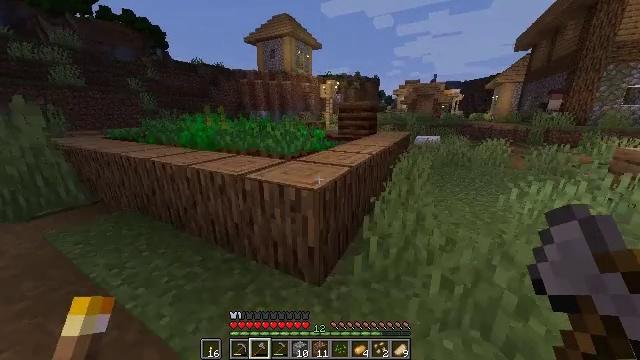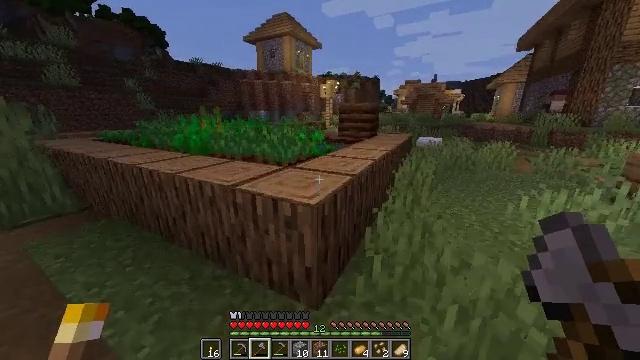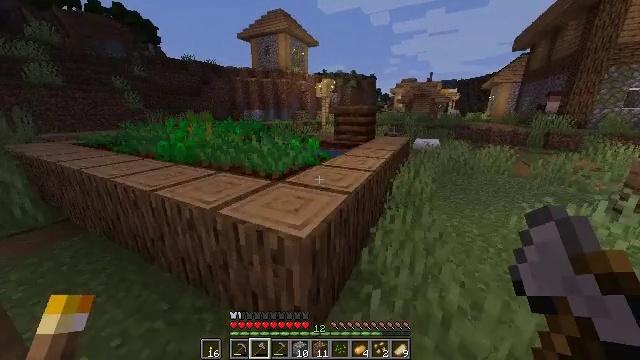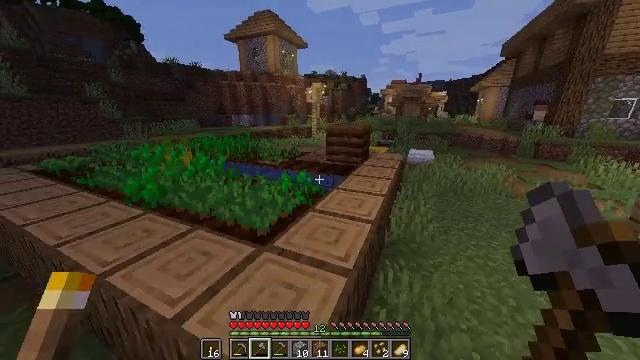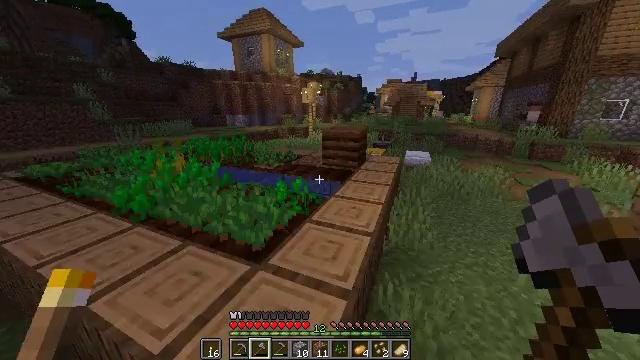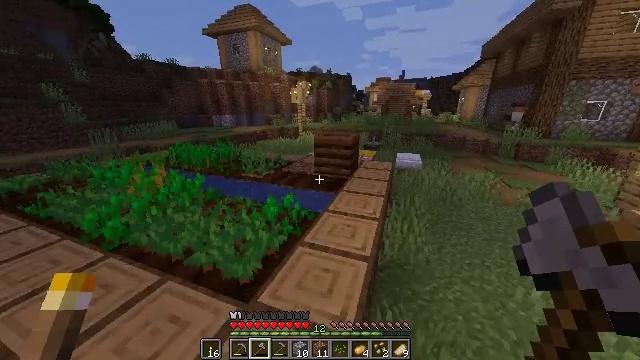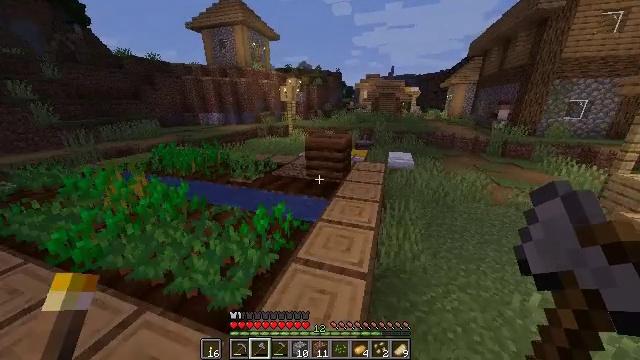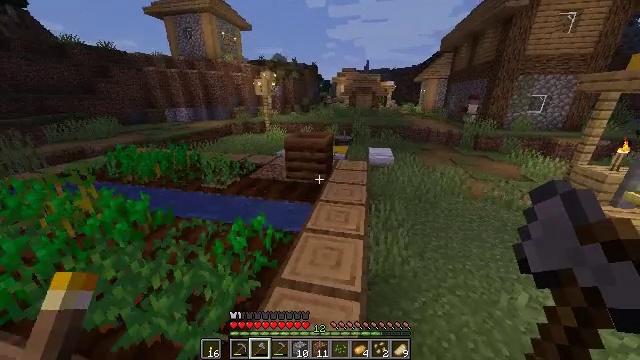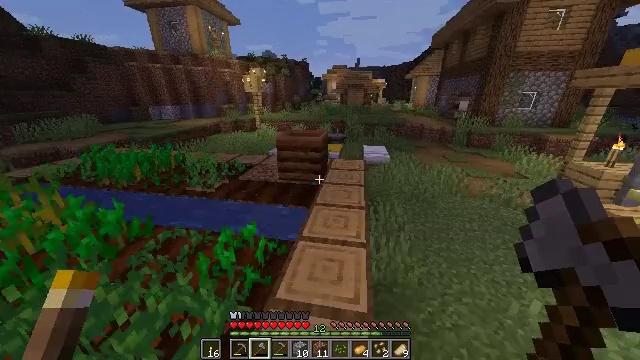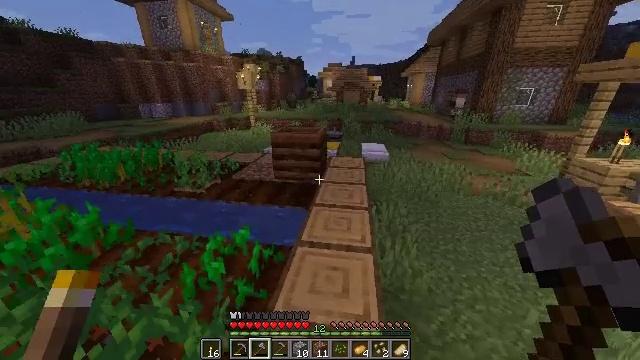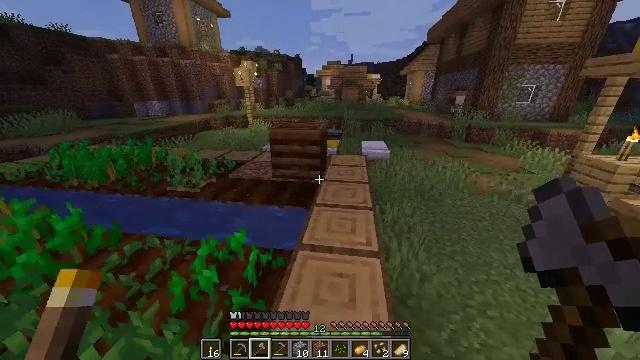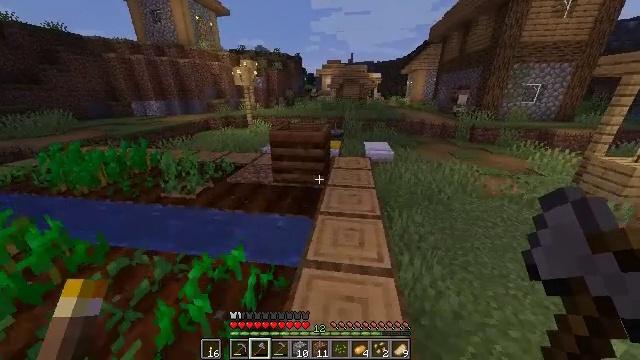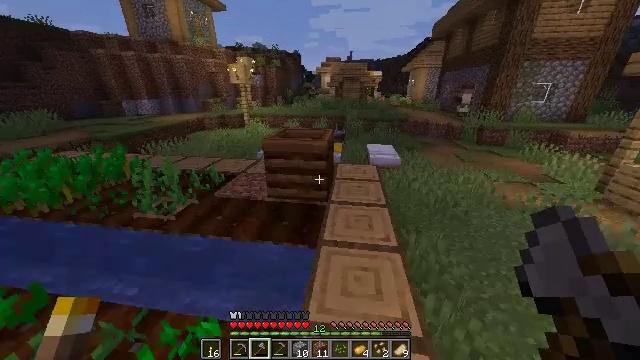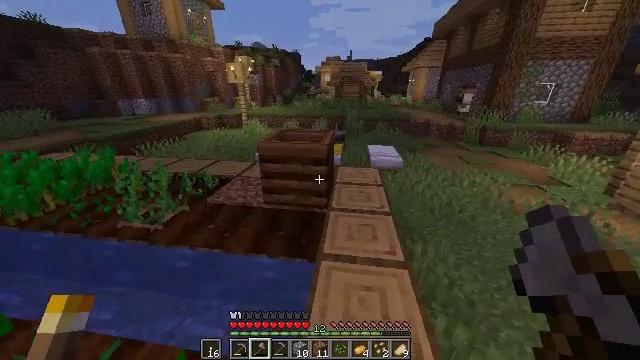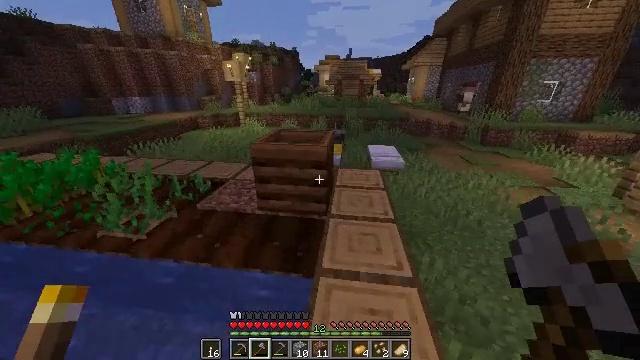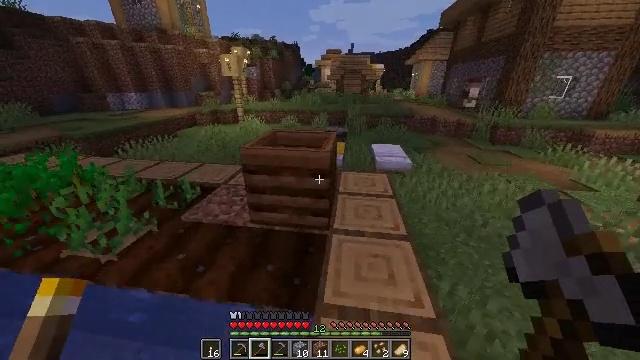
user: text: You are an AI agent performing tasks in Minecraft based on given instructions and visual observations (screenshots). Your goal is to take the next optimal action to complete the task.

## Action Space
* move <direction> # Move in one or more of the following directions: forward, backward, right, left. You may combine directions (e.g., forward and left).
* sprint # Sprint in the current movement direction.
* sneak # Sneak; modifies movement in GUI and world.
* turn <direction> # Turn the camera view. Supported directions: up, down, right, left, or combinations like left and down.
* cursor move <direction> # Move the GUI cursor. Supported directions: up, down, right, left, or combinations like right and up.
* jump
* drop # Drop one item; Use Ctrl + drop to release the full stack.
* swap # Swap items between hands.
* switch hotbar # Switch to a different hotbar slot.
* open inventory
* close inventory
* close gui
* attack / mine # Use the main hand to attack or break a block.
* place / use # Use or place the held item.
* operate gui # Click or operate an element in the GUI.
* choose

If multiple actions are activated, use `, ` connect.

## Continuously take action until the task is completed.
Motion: motion action
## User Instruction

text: Remove the grass path from the ground.
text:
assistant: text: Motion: move forward, sprint
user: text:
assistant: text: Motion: move forward, sprint, turn right, jump
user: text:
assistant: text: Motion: move forward, sprint, turn right, jump
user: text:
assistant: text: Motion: move forward, sprint, turn right, jump
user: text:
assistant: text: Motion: move forward, sprint, turn right, jump
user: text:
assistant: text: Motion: move forward, sprint, turn right, jump
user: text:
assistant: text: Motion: move forward, sprint, turn right and down
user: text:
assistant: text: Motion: move forward, sprint, turn right
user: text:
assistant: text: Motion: move forward, sprint, turn right
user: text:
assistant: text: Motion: move forward, sprint
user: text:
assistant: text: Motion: move forward, sprint
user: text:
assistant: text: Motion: move forward, sprint
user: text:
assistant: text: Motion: move forward, sprint
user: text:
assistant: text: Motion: move forward, sprint
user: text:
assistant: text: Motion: move forward, sprint
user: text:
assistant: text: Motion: move forward
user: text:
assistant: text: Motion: move forward, jump
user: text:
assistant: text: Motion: move forward, jump
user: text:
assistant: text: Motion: move forward, jump
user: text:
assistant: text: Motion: move forward
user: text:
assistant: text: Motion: no_op
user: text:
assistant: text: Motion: turn down
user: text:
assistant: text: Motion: turn down
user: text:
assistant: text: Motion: turn down
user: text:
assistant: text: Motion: no_op
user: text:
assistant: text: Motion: no_op
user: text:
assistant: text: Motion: no_op
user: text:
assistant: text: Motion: no_op
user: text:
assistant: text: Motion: no_op
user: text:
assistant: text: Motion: no_op